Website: bh-photo
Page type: address-validator
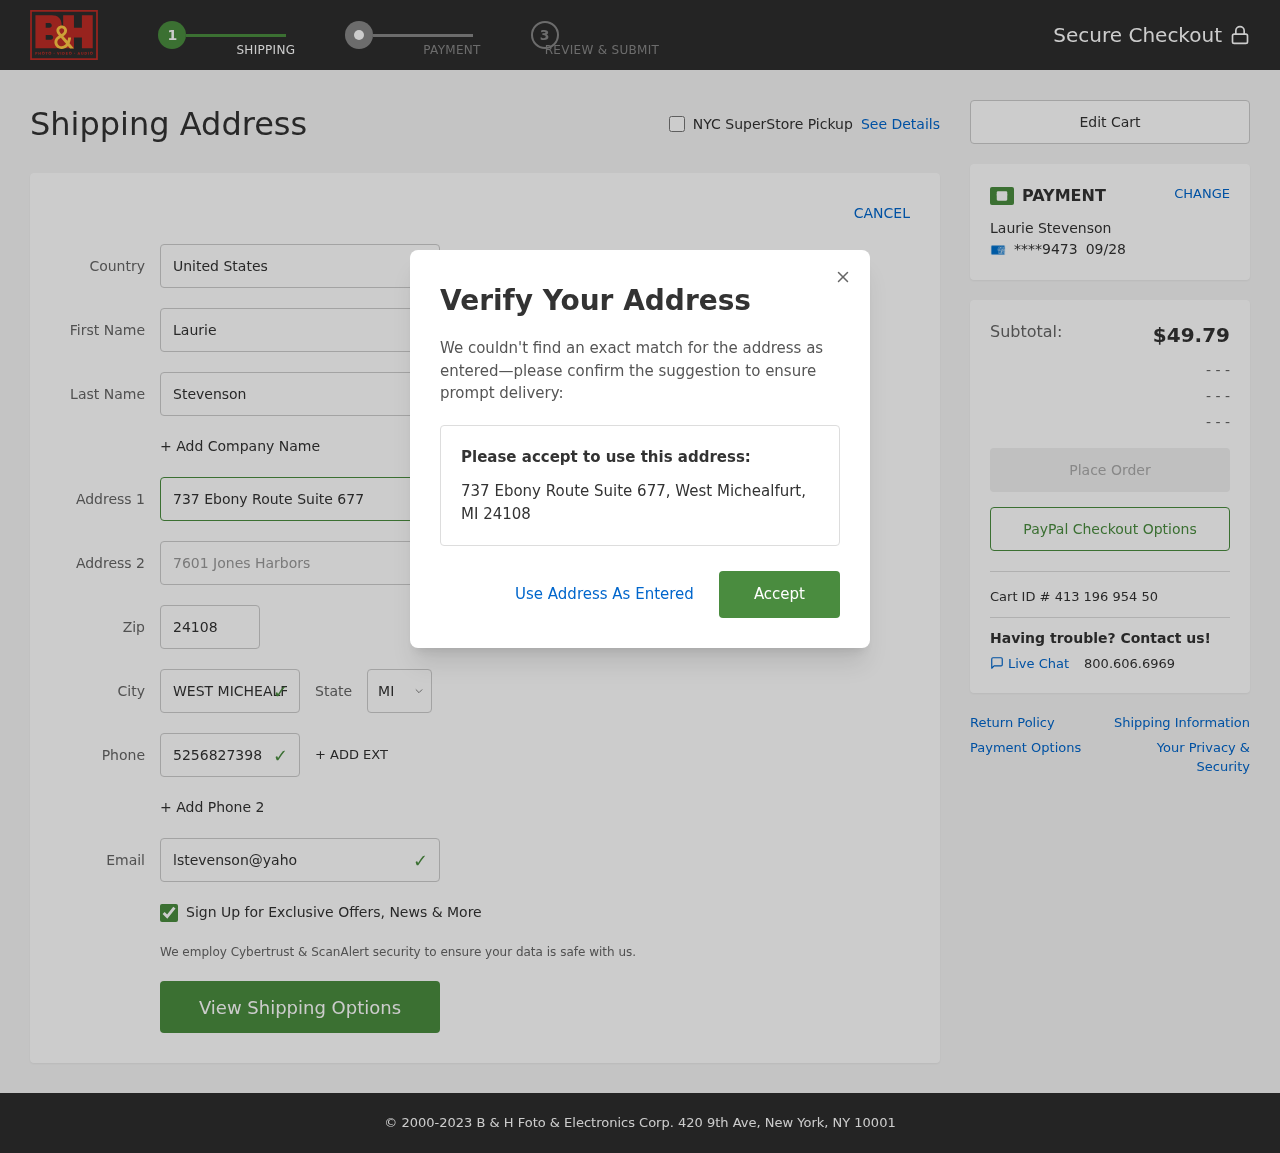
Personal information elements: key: PII_CARD_EXPIRY
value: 09/28
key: PII_CARD_LAST4
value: ****9473
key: PII_CITY
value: West Michealfurt
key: PII_COUNTRY
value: United States
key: PII_EMAIL
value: lstevenson@yahoo.com
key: PII_FIRSTNAME
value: Laurie
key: PII_FULLNAME
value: Laurie Stevenson
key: PII_LASTNAME
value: Stevenson
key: PII_PHONE
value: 5256827398
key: PII_POSTCODE
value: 24108
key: PII_STATE_ABBR
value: MI
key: PII_STREET
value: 737 Ebony Route Suite 677
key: PII_STREET2
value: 7601 Jones Harbors
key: PII_CITY_STATE_ZIP
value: West Michealfurt, MI 24108
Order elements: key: ORDER_SUBTOTAL
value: $49.79
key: ORDER_ID
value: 413 196 954 50